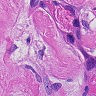
Metastatic tissue present: yes